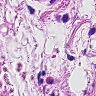
Metastatic tissue present: no